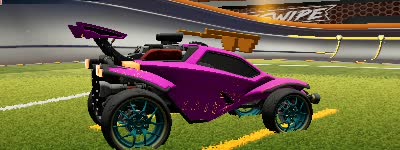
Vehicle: octane